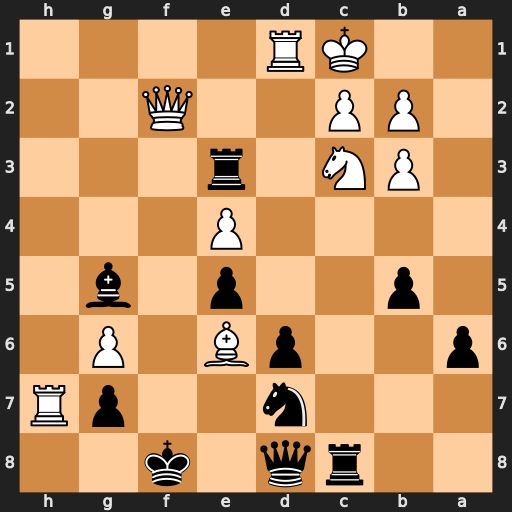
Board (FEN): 2rq1k2/3n2pR/p2pB1P1/1p2p1b1/4P3/1PN1r3/1PP2Q2/2KR4
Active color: b
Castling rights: -
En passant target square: -
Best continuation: Rf3+ Kb1 Rxf2 Nd5 Ke8